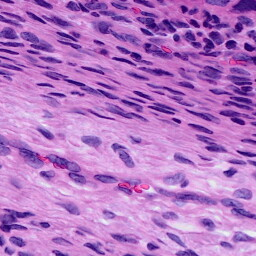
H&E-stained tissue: Cervix